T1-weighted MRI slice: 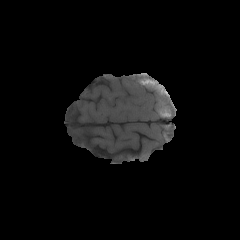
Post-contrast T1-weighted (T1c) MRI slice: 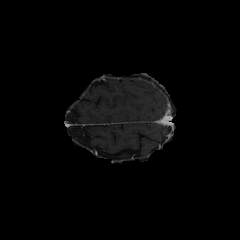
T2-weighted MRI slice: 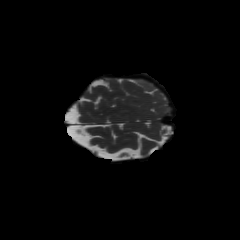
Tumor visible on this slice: yes